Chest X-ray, AP view. Patient: 58 years old, sex M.
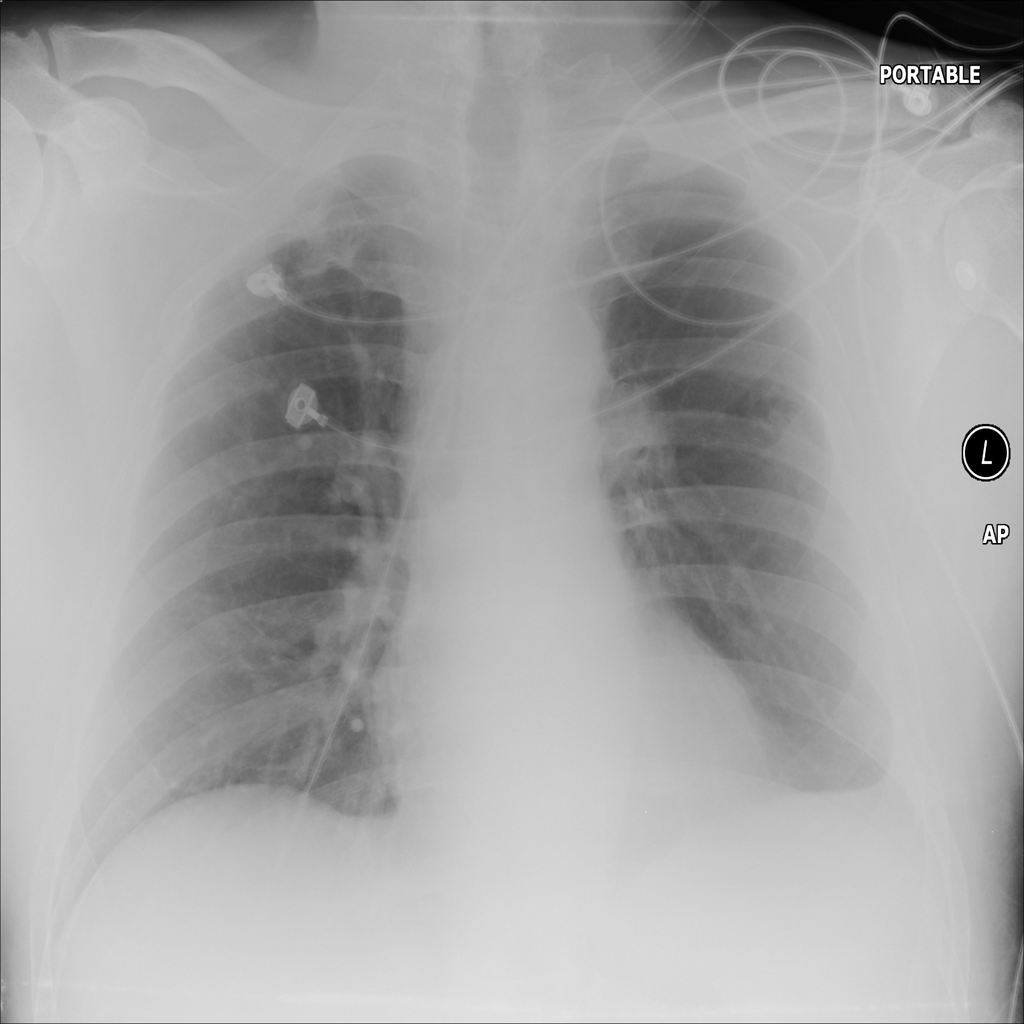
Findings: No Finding